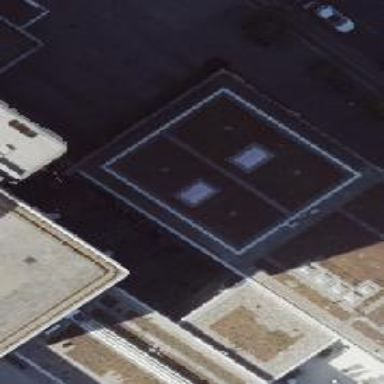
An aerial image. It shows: Building with flat roof covered in grass.